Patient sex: M
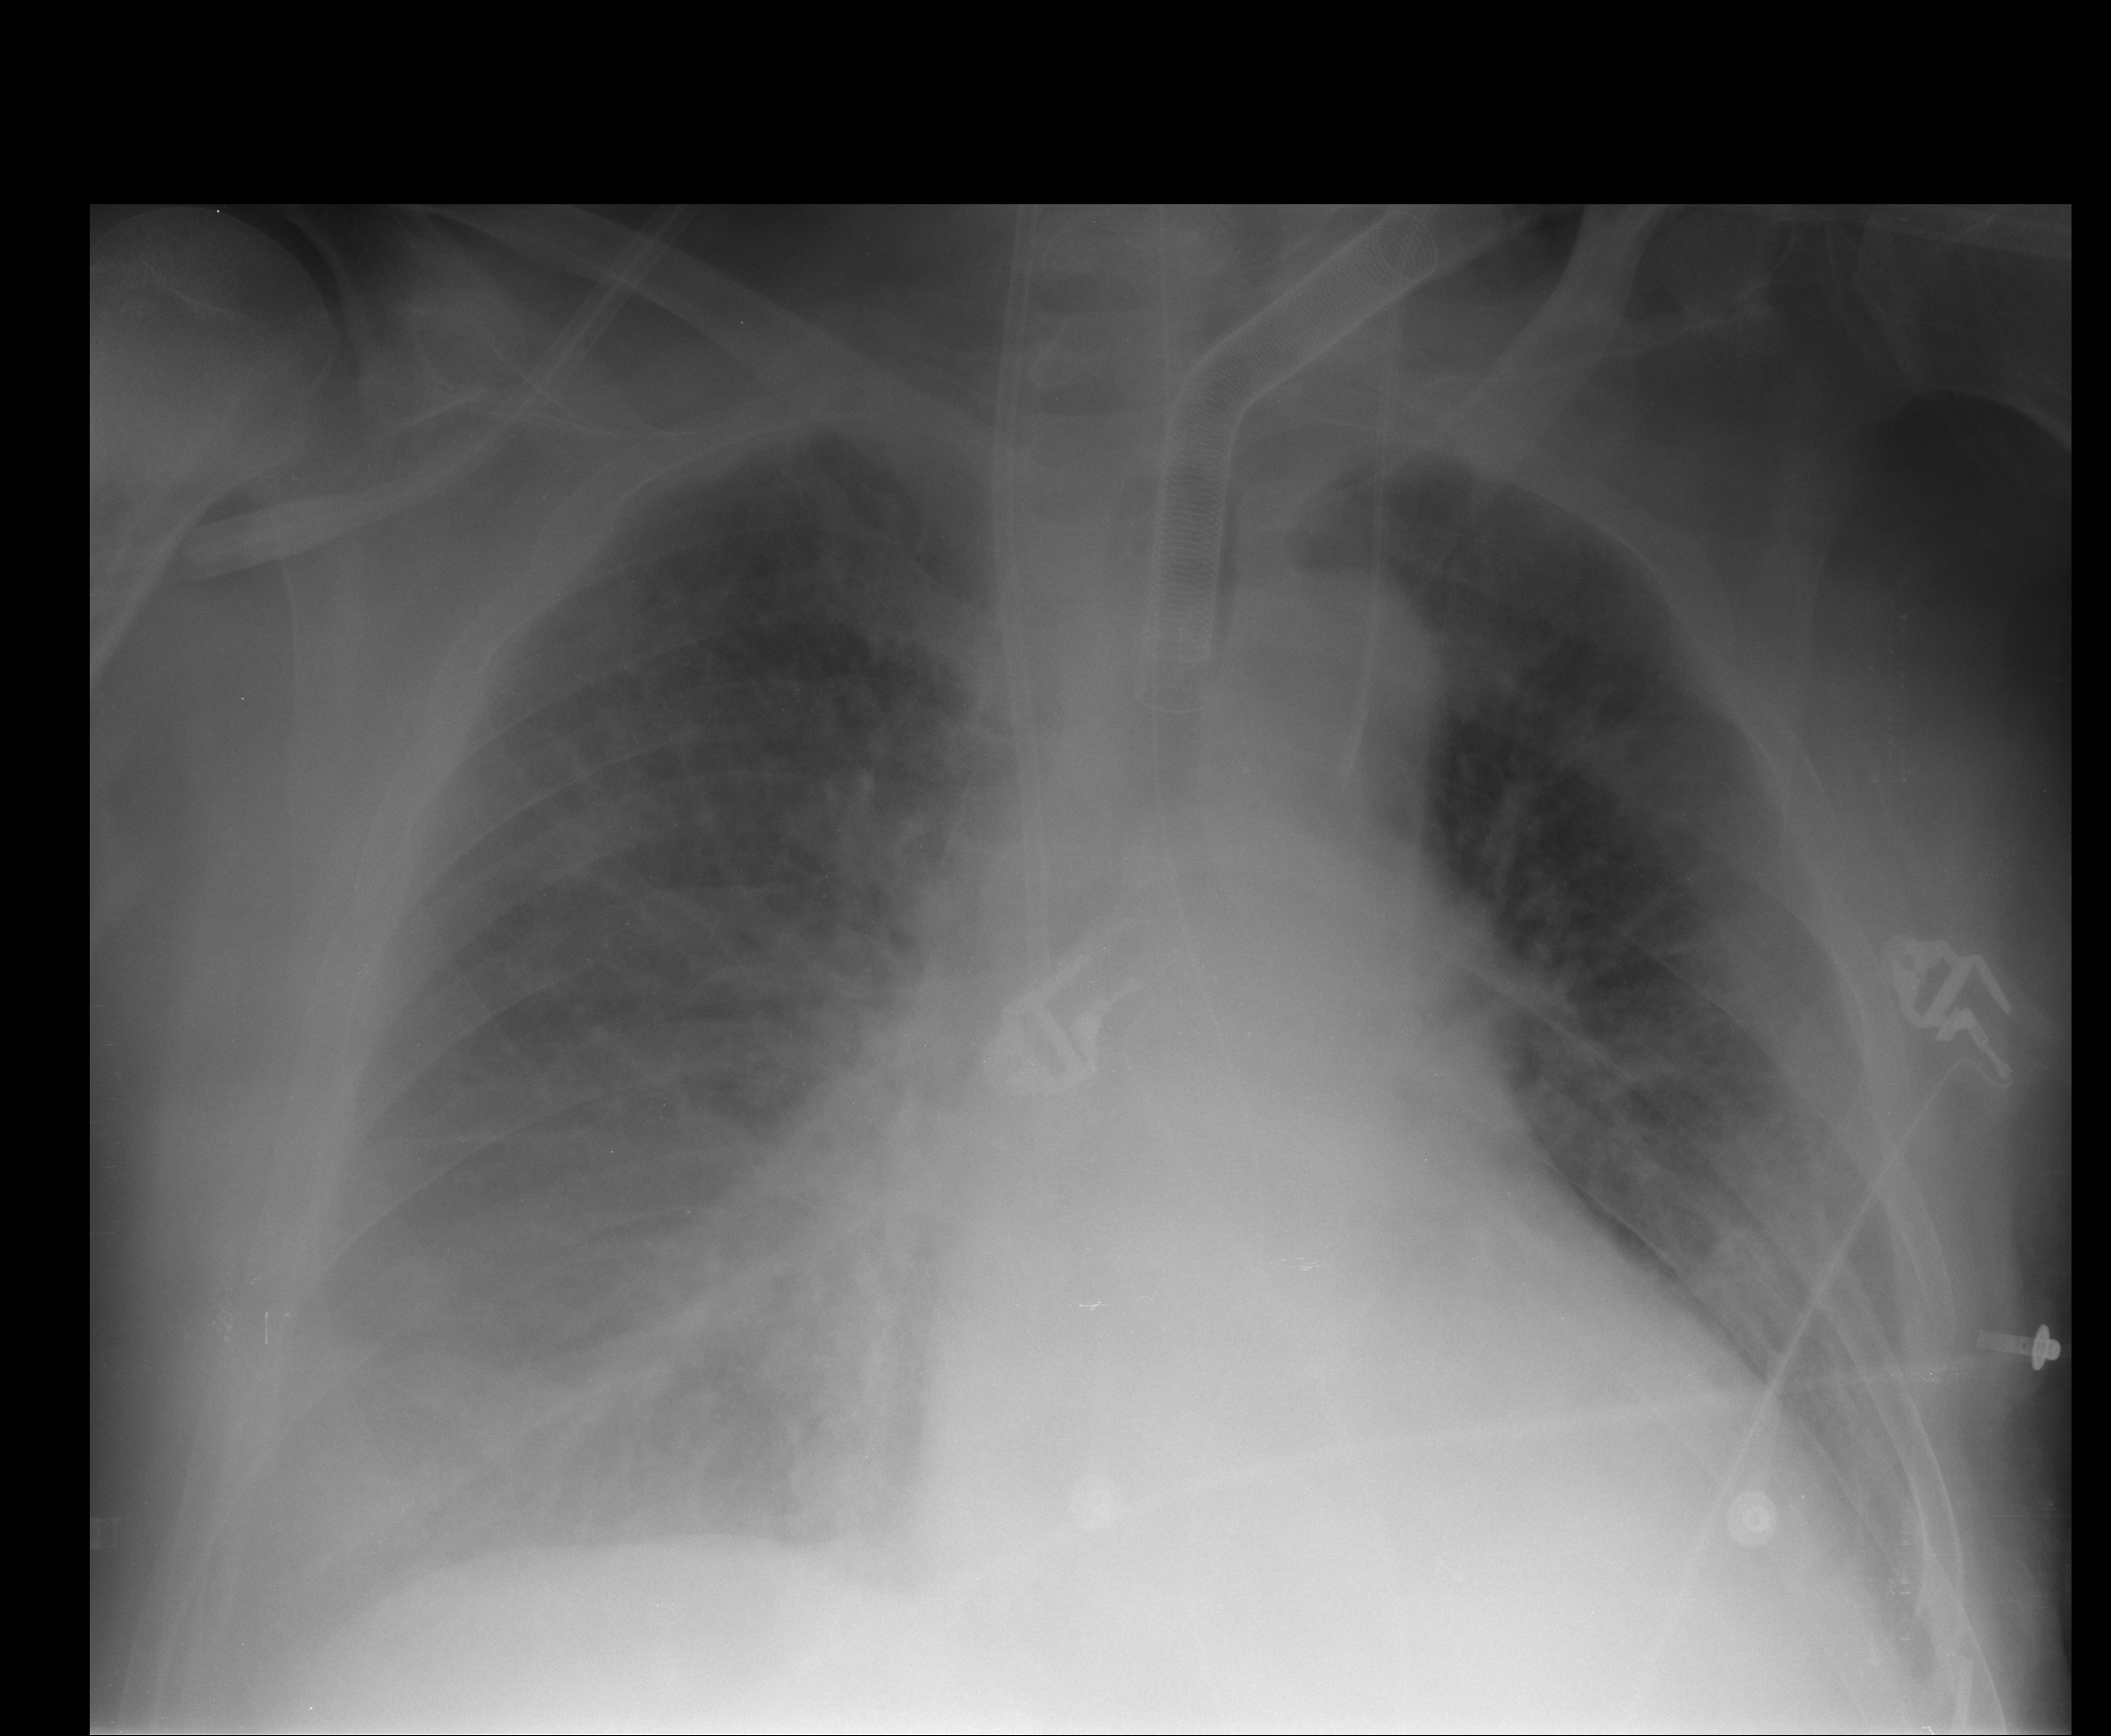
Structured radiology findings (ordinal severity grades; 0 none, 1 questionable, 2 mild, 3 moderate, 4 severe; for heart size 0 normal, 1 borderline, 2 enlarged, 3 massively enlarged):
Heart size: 2
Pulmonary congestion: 2
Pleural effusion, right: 2
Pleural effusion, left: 1
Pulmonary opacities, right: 2
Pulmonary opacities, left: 2
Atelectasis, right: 2
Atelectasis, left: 1